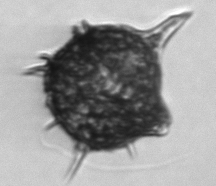
Label: Amylax